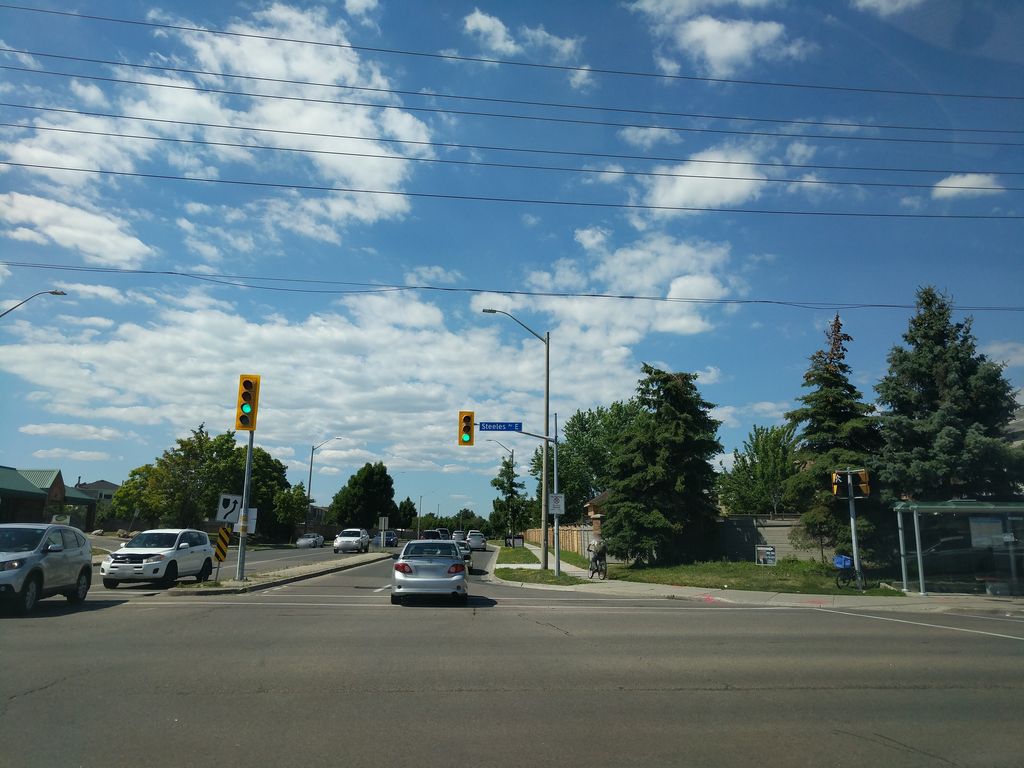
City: toronto